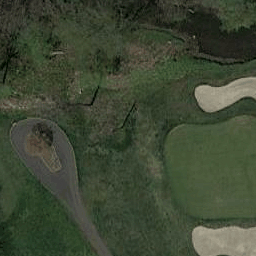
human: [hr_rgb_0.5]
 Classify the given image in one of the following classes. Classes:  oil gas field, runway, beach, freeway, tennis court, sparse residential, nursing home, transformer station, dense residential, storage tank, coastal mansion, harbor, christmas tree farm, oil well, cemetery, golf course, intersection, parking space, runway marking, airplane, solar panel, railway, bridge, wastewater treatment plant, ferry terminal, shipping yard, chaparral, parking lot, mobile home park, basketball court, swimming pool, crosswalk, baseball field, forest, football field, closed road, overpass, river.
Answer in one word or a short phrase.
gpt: golf course